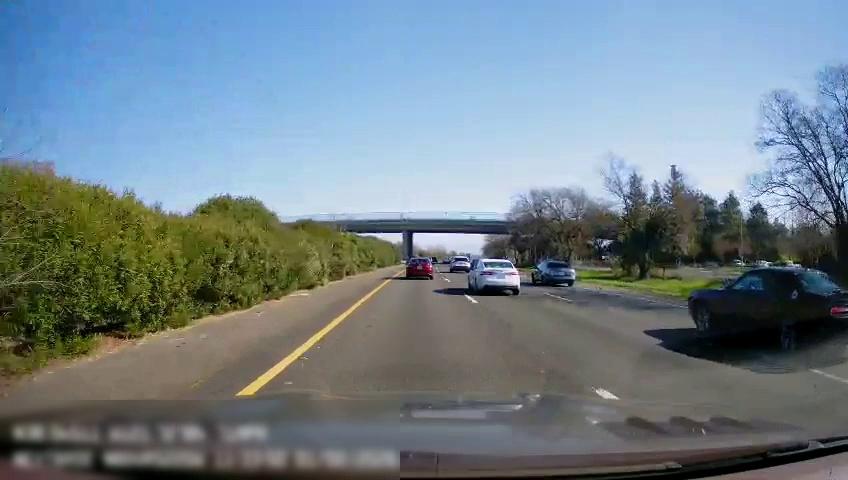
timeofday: Day
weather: Sunny
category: Drivable Space
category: Vehicles | Car
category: Vehicles | Car
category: Vehicles | Car
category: Vehicles | Car
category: Vehicles | Car
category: Lanes | Current Lane
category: Lanes | Current Lane
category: Lanes | Alternate Lane
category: Lanes | Alternate Lane